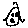
Label: smiley face